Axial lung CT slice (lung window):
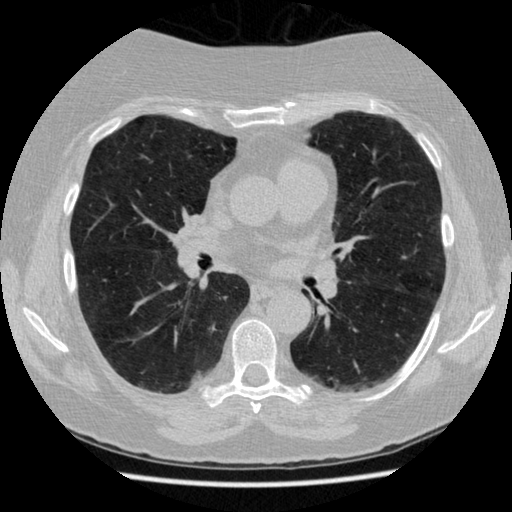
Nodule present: no